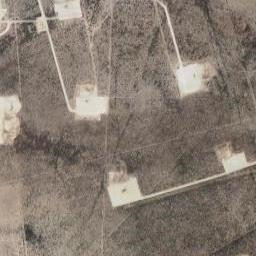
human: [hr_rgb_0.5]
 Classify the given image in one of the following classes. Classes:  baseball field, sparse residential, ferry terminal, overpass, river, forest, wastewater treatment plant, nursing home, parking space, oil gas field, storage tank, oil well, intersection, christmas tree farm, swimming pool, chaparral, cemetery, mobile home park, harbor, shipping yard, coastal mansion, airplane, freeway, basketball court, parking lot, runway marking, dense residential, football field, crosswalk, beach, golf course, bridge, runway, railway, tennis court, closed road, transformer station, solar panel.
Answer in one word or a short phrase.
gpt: oil gas field